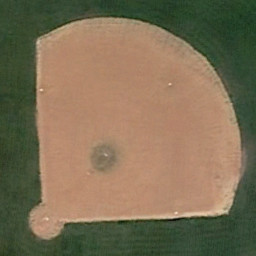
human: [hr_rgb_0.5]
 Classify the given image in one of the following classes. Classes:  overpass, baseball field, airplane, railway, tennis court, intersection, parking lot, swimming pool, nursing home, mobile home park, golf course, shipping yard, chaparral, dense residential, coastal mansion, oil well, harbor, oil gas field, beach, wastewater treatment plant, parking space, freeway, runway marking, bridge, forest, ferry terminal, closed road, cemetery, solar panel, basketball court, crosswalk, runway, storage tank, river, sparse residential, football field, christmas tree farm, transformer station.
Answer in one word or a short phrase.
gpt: baseball field